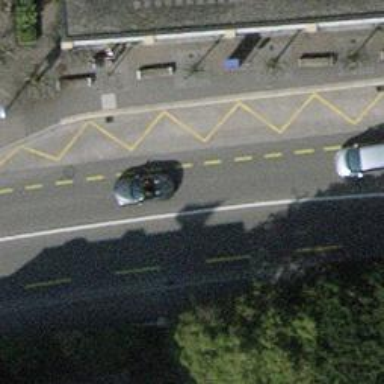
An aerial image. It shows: Primary road with asphalt surface and designated cycle lane.